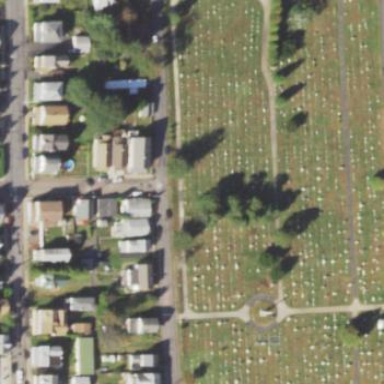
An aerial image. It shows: Cemetery.